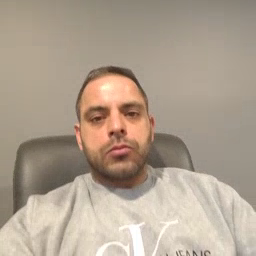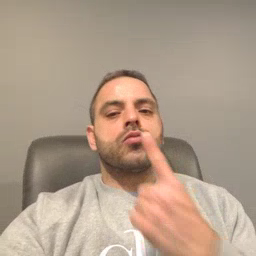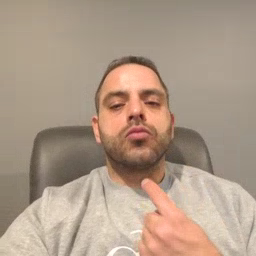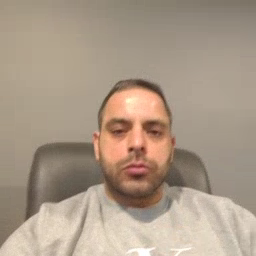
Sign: red